Question:
In the list Items, there is a button "delete" and textview.. on click of delete button in list item I am deleting that particular list item.. but My question is:that delete button is invisible at the start and when user click on "edit" button shown below at the top of the screen, I want to make all the buttons from invisible to visible.. But I am not getting how to implement that..
ListViewAdapater.java :
'''
public class ListViewAdapter extends BaseAdapter {
public ArrayList<String> list;
Context context;
private LayoutInflater mInflater;
int count = 0;
static int list_size;
public ListViewAdapter(Context context, ArrayList<String> list) {
super();
this.context = context;
this.list = list;
mInflater = LayoutInflater.from(context);
list_size = list.size();
}
public int getCount() {
if (list == null) {
return 0;
} else {
return list_size;
}
}
@Override
public Object getItem(int position) {
Log.i("Calling getItem()", "getItem()");
return list.get(position);
}
@Override
public long getItemId(int position) {
Log.i("Calling getItemId()", "getItemId()");
return position;
}
static class ViewHolder {
TextView notes_text;
static Button delete;
}
// @Override
public View getView(int position, View convertView, ViewGroup parent) {
Log.i("ListViewAdapter is calling...", "calling...");
ViewHolder holder;
Log.i("View to be converted", "" + convertView);
if (convertView == null) {
convertView = mInflater.inflate(R.layout.simplerow, null);
Log.i("View to be converted", "" + convertView);
holder = new ViewHolder();
holder.notes_text = (TextView) convertView.findViewById(R.id.rowTextView);
holder.delete = (Button) convertView.findViewById(R.id.btn_minus);
convertView.setTag(holder);
} else {
holder = (ViewHolder) convertView.getTag();
}
holder.notes_text.setText((String) list.get(position));
holder.delete.setTag((Integer) position);
holder.delete.setOnClickListener(new OnClickListener() {
@Override
public void onClick(View view) {
Integer myIntegerObject = new Integer((Integer) view.getTag());
Log.i("Integer postioton", "" + myIntegerObject.intValue());
list.remove(list.indexOf(list.get(myIntegerObject.intValue())));
list_size = list.size();
notifyDataSetChanged();
}
});
return convertView;
}
}
'''
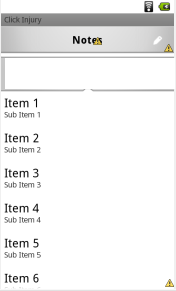
Answer: Keep a boolean flag to indicate edit mode. In 'ListAdapter''s 'getView()' set 'Button' visibility to 'VISIBLE' or 'GONE' depending on your boolean flag.
Now, to toggle all button visibility you have so change boolean flag, and call 'notifyDataSetChanged()' on adapter. This will re-draw all visible List Items.
add variable in adapter class:
'''
boolean editmode = false;
'''
In 'getView()' :
'''
holder.delete.setVisibility( (editmode ? View.VISIBLE : View.GONE ) );
'''
finally add a method to your adapter class:
'''
public void setEditMode(boolean value){
editmode = value;
this.notifyDataSetChanged();
}
'''